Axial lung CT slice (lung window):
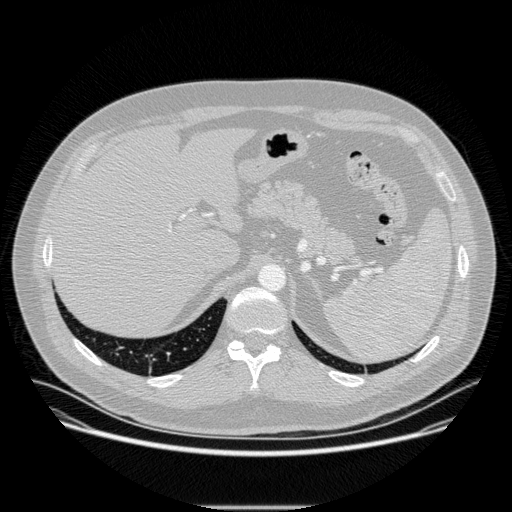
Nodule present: no